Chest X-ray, PA view. Patient: 55 years old, sex M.
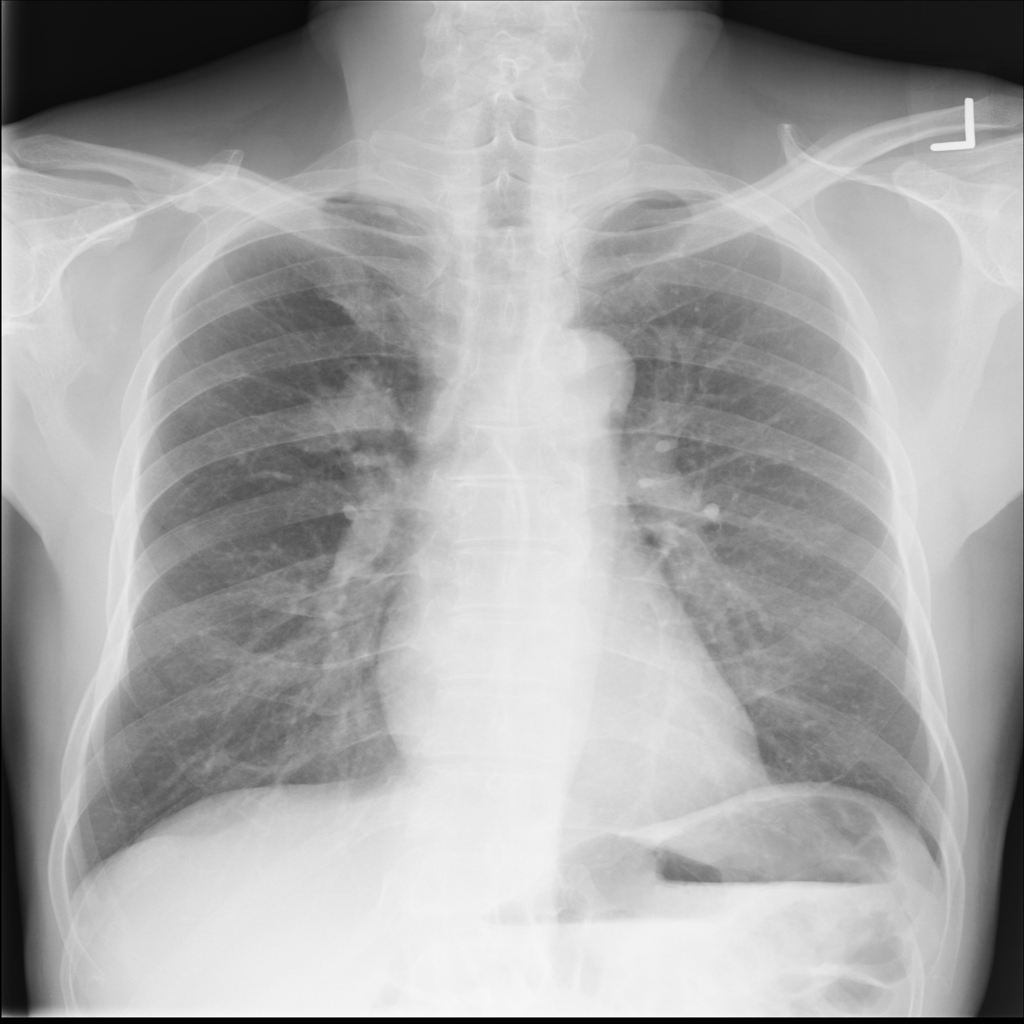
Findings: Mass